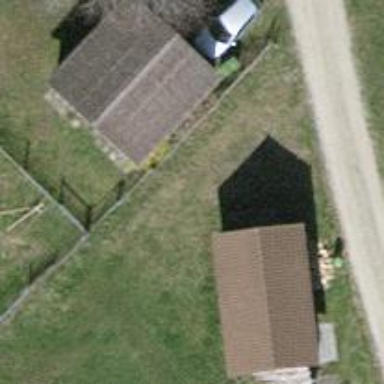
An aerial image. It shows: Garage.